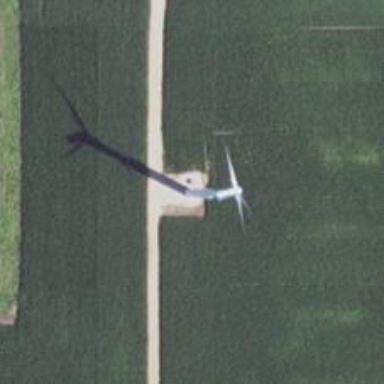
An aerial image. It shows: Wind turbine power generator.